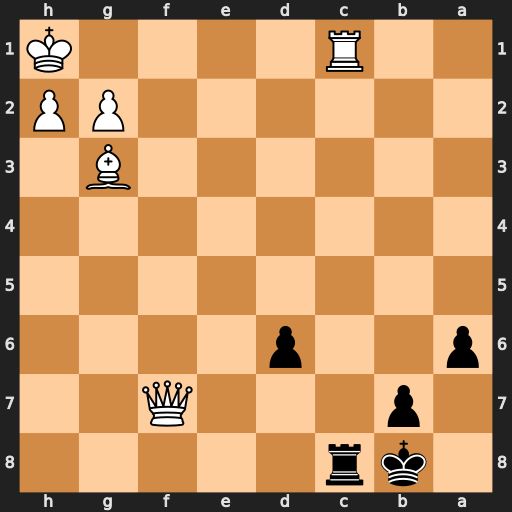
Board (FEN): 1kr5/1p3Q2/p2p4/8/8/6B1/6PP/2R4K
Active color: b
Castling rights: -
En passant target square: -
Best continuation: Rxc1+ Be1 Rxe1+ Qf1 Rxf1#